Field crop: maize
Growth stage: 2
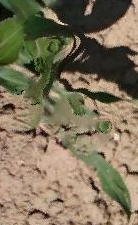
Species: maize